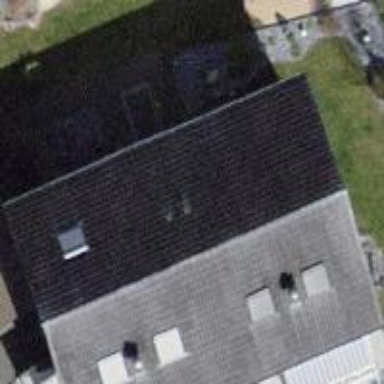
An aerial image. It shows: Building with tile roof.